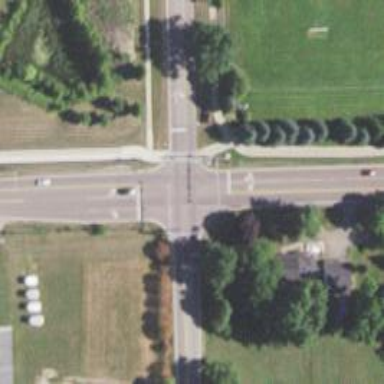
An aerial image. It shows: Marked crossing for cyclists on cycleway.